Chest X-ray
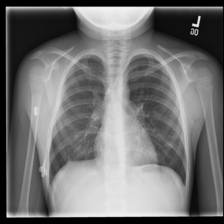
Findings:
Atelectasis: negative
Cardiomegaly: negative
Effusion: negative
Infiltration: negative
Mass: negative
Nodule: negative
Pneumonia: negative
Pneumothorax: negative
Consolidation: negative
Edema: negative
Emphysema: negative
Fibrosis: negative
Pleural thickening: negative
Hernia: negative